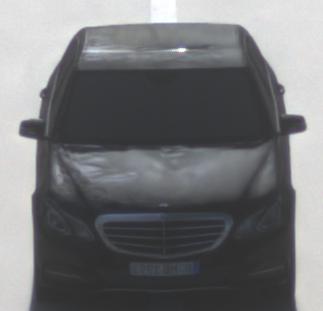
Make: Mercedes-Benz
Model: E 200
Detailed model: E-Class (212) Limousine
Model produced from: 2013/04
Model produced until: 2015/10
Doors: 4
Color: black
Road condition: dry road
Daytime: morning or afternoon
Contrast: low contrast